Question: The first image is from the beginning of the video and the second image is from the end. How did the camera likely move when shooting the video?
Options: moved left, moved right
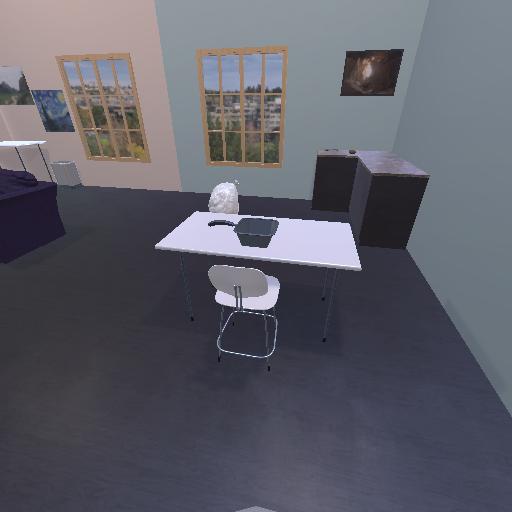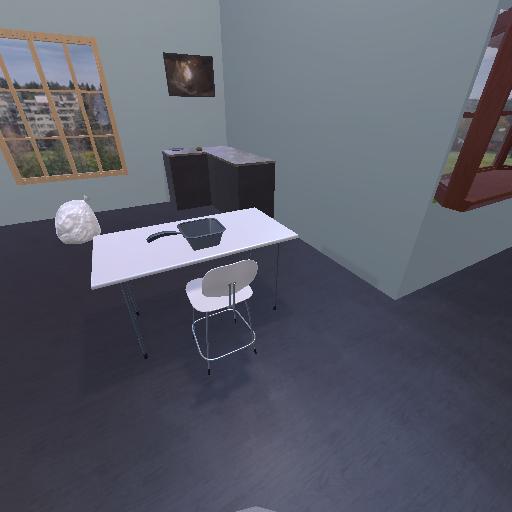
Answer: moved left